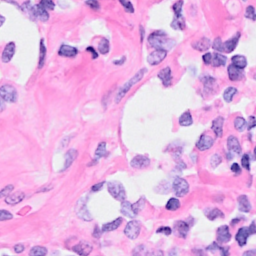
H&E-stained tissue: Breast